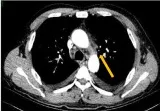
With enlarged mediastinal.
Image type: radiology (ct)